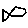
Label: fish